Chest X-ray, PA view. Patient: 59 years old, sex M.
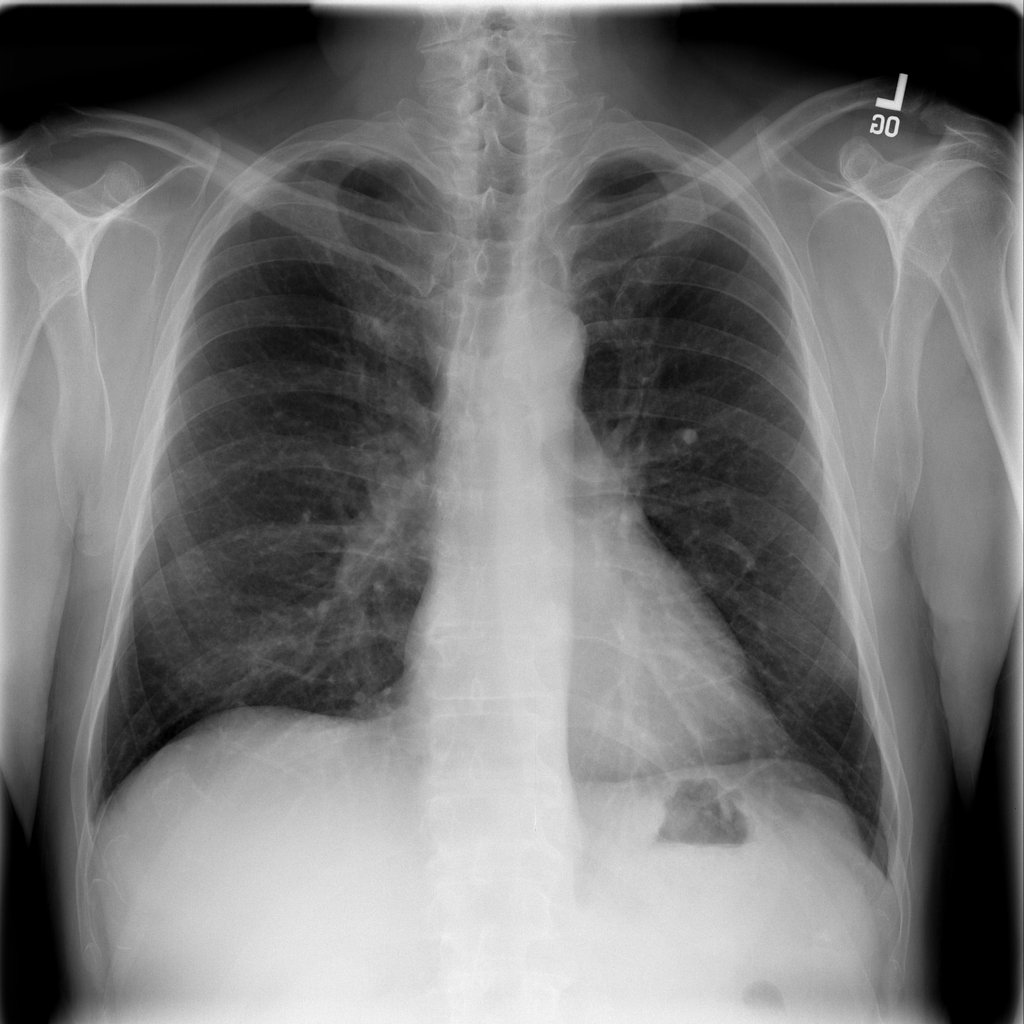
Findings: No Finding